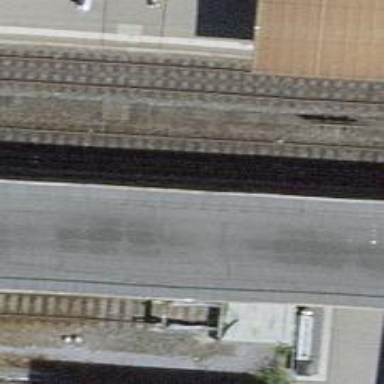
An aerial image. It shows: Public transport stop position along the railway.